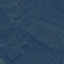
Land use / land cover: Forest